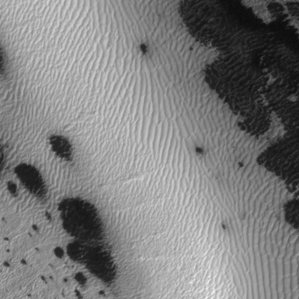
Label: frost